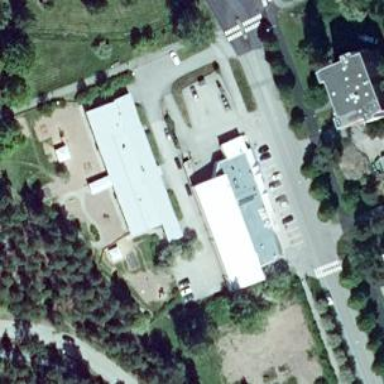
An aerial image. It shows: Convenience shop.